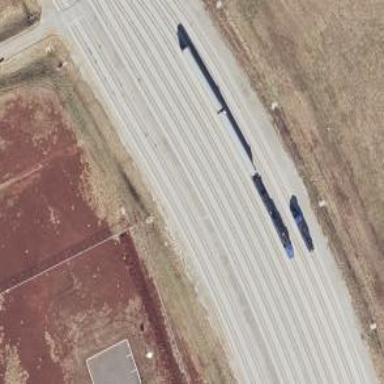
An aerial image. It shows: Rail spur service.